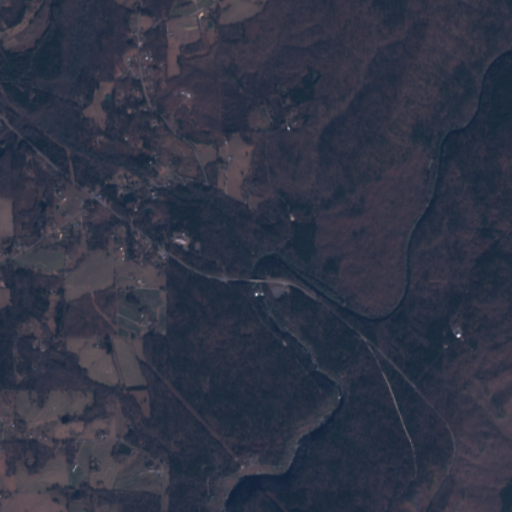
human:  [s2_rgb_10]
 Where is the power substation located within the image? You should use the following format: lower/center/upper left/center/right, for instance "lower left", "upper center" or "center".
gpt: The power substation is located in the center left of the image.
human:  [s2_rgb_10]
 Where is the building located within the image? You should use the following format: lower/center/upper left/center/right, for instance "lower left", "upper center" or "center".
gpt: The building is located in the center of the image.
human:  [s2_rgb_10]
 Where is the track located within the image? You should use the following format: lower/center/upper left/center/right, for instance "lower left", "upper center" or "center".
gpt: There is no track in the image.